Question: I have a chart where I want to display only some datalabels on the charts. I iterated on 'series.points' but I am not able to get the present datalabel value.
Even when I use 'number_format="0.0%"', all the datalabels value becomes multiplied by 100.
'''
for point in series.points:
print(dir(point.data_label))
'''
The output should exact datalabel of that point instead of multiplied by 100 value and point datalabel value less than 2 should be hidden.

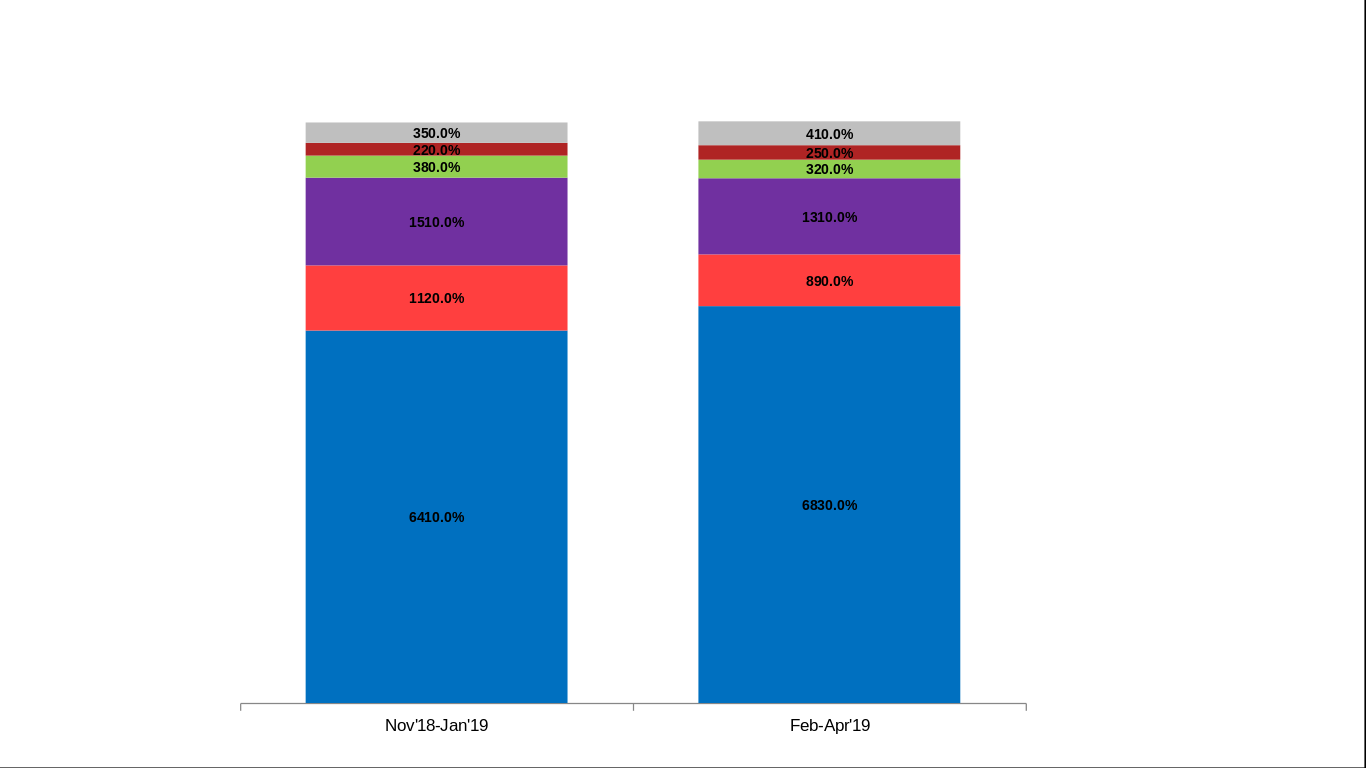
Answer: Data-label values are not available directly as they are not actually written to the PPTX file. Luckily, they are easy to calculate for yourself.
If you want to change the data labels selectively, you'll need to replace ones you don't want to show with a blank string ("").
Chart values are available on 'chart.series[i].values':
'''
for series in chart.series:
print(series.values)
'''
A series is a set of bars all the same color, so you might need to rearrange these values for your particular use.
The percentage format type is meant to be applied to proportion values, like turn 0.5 into 50%. So if you want to use that format, you need to make sure your chart values are in that form. If you just want to append a "%" character, use "0.0\%" (note the backslash).